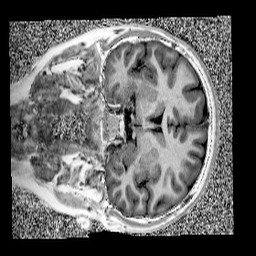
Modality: UNIT1
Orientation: coronal
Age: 13
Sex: female
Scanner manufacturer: siemens
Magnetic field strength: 3 T
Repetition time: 4 s
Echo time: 0.00299 s